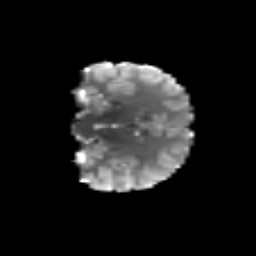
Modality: T2w
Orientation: coronal
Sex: male
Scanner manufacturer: siemens
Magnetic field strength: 3 T
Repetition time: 5 s
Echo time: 0.071 s